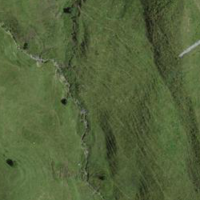
EUNIS habitat code: 24
Species observed at this site:
Corvus corone
Juniperus communis
Prunella collaris
Anthus spinoletta